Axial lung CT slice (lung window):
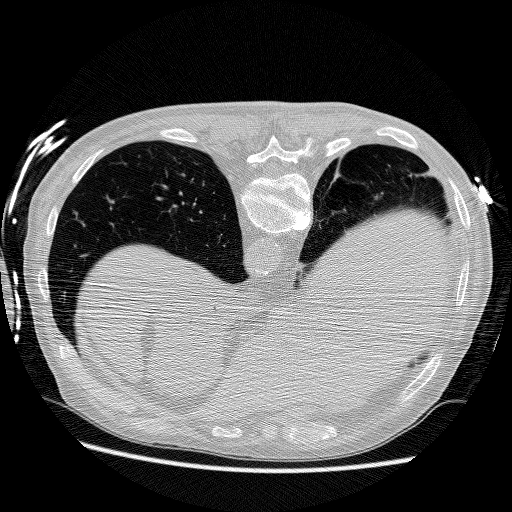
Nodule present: no